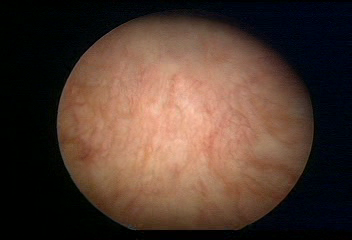
Modality: WLC
Class: Normal mucosa
Bladder cancer association: No